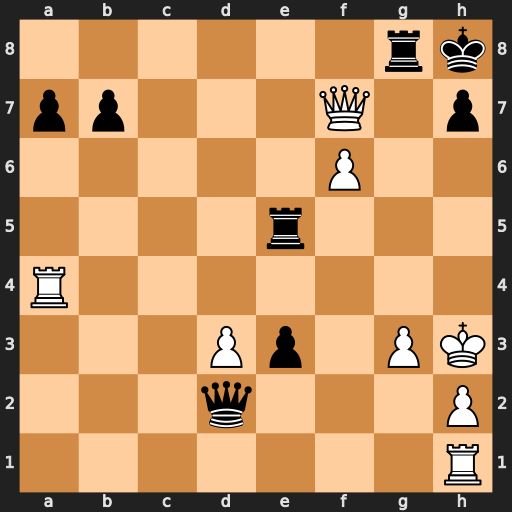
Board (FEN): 6rk/pp3Q1p/5P2/4r3/R7/3Pp1PK/3q3P/7R
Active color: w
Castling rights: -
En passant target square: -
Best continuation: Rg4 Rxg4 Kxg4 Qb4+ Kh3